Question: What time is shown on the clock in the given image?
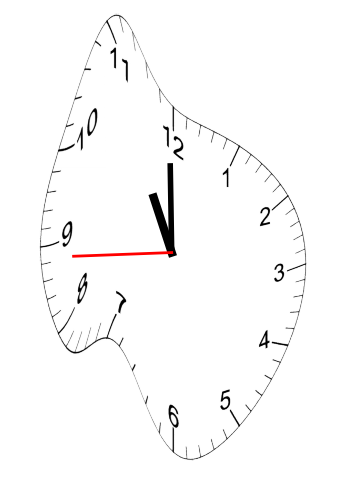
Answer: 10:59:44